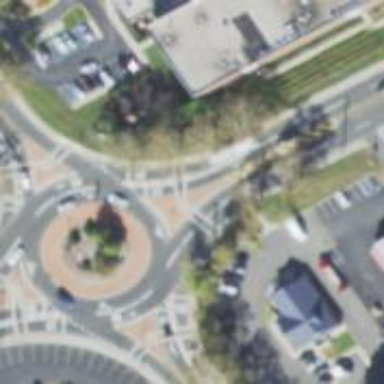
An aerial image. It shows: Roundabout on primary highway.